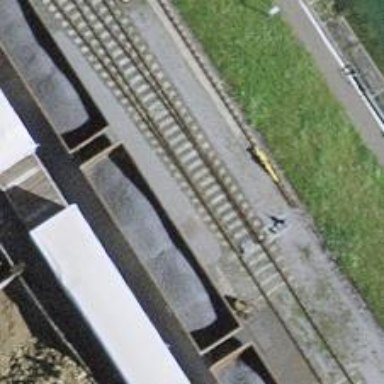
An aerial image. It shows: Railway switch.